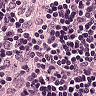
Metastatic tissue present: no